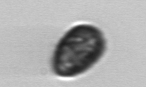
Label: Pseudochattonella_farcimen